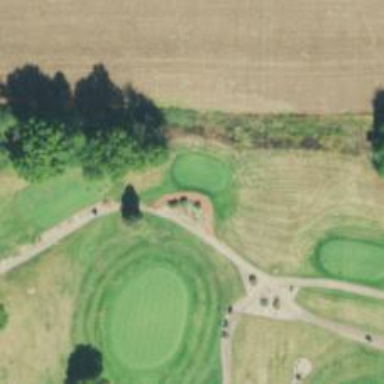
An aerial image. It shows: Footway that doubles as golf path.